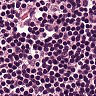
Metastatic tissue present: no